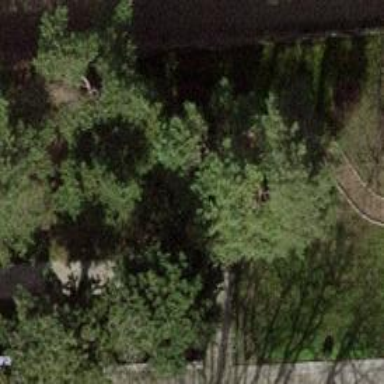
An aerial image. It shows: Evergreen tree with needle-leaved leaves.